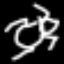
Label: frog